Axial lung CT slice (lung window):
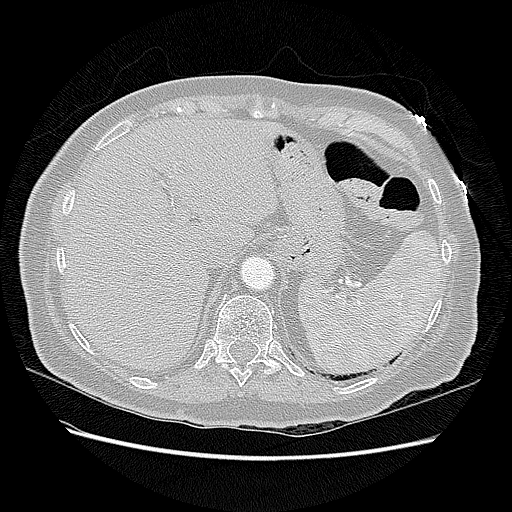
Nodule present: no